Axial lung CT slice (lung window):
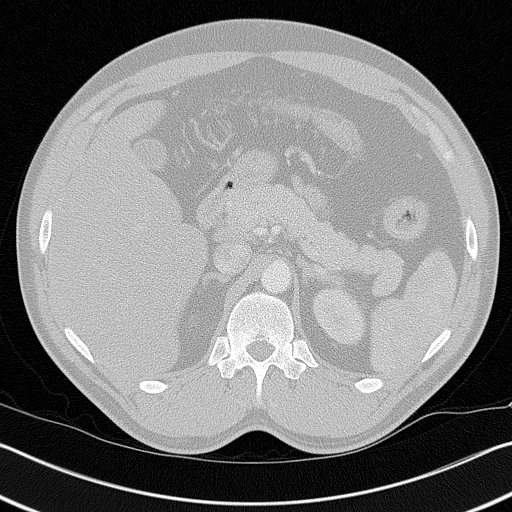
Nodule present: no